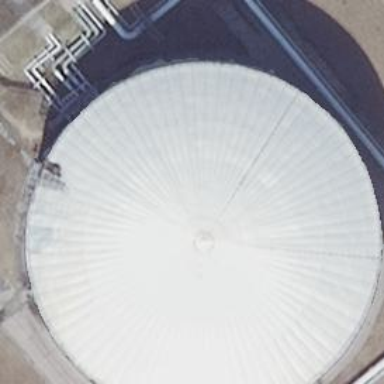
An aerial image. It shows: Storage tank created as man-made structure.